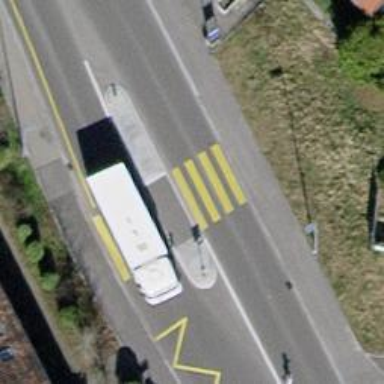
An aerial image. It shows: Asphalt footway with crossing island.